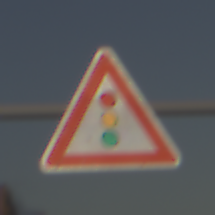
Verkehrszeichen: Lichtzeichenanlage
Umgebung: Outdoor, RoadRail
Tageszeit: SunriseSunset
Wetter: PartlyCloudy
Licht: Natural
Jahreszeit: NotSpecified
Kontrast: HighContrast